Interaction volume radius: 10 \u00c5
Interaction volume height: 15 \u00c5
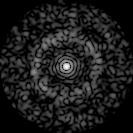
Disorder parameter: 0.8276